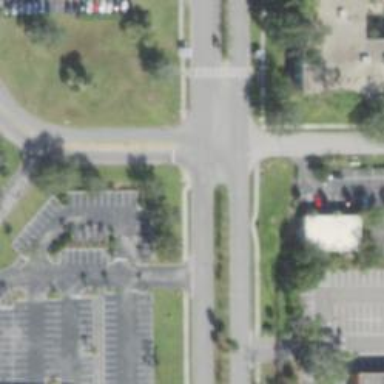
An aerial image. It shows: Unclassified road with sidewalk on the left.